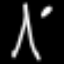
Label: The Eiffel Tower